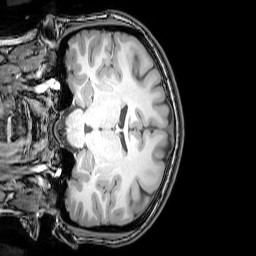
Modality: T1w
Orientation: coronal
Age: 20
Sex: female
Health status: healthy
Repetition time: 0.081 s
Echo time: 0.037 s